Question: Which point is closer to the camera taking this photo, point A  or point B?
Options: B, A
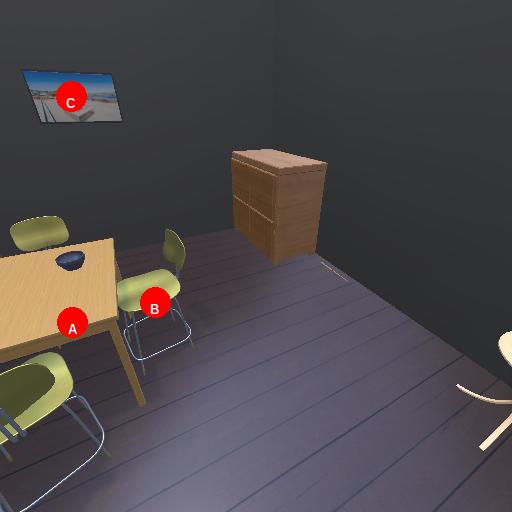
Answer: B